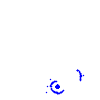
Particle: electron